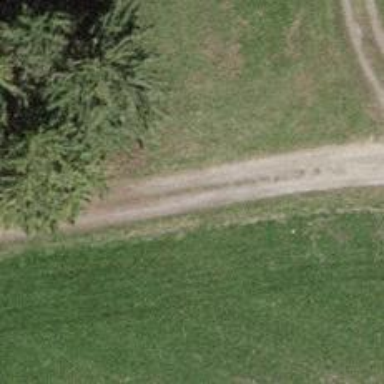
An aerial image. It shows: Dirt track road with grade 3 tracktype.